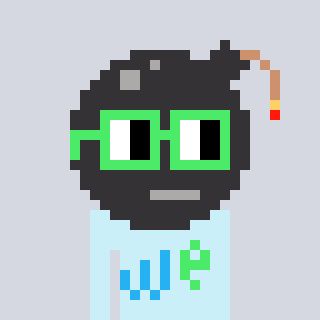
a pixel art character with square light green glasses, a bomb-shaped head and a cold-colored body on a cool background